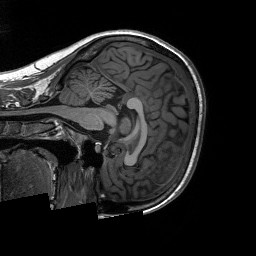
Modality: T1w
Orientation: sagittal
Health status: ill
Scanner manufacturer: siemens
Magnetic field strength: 3 T
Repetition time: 2.3 s
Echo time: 0.00226 s